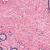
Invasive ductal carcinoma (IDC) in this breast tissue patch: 0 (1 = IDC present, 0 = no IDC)